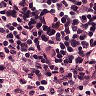
Metastatic tissue present: no